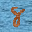
Label: 8